Question: I've written an array controller with pagination function.
When I switch to another pages for the first time, there's no problem.
But if I reviist the page I visited before, and observer for an attribute that is used is template is triggered.
(in this case, 'published')
When I remove '{{#unless published}}...{{/unless}}' from template, the observer isn't triggered anymore when I revisit the page where I've already visited.
I don't think I've done weird thing on my controllers....
(When pagination button is clicked, it simply changes controllers's 'page')
(I've written observer for 'title' in model class to test whether this issue is limited to 'published' property, and observer for 'title' also behaves like observer for 'published'. So this issue doesn't seem to limited to 'published' property )
I'm using
Ember : 1.7.1+pre.f095a455
Ember Data : 1.0.0-beta.9
Handlebars : 1.3.0
jQuery : 1.11.1
and I tried beta and canary version of ember, but this issue remains same.

Here is my Route
'''
MuteAdmin.IndexRoute = Ember.Route.extend({
model: function(params, transition, queryParams) {
var search = params.search || '';
var page = params.page || 1;
return this.store.find(this.get('articleModelClassName'), {
search: search,
page: page
});
},
setupController: function(controller, model) {
controller.set('model', model);
var will_paginate_meta = model.get("meta.will_paginate");
controller.set('totalPages', will_paginate_meta.total_pages);
controller.set('previousPage', will_paginate_meta.previous_page);
controller.set('nextPage', will_paginate_meta.next_page);
}
});
'''
and here is my controller
'''
MuteAdmin.IndexController = Ember.ArrayController.extend(MuteAdmin.Modelable, {
queryParams: ['page', 'search'],
page: 1,
totalPages: null,
pageChanged: function() {
this.store.find(this.get('articleModelClassName'), {
search: this.get('search'),
page: this.get('page')
}).then(function(model) {
this.set('model', model);
var will_paginate_meta = model.get("meta.will_paginate");
this.set('totalPages', will_paginate_meta.total_pages);
this.set('previousPage', will_paginate_meta.previous_page);
this.set('nextPage', will_paginate_meta.next_page);
}.bind(this));
}.observes('page'),
actions: {
doSearch: function() {
this.store.find(this.get('articleModelClassName'), {
search: this.get('search'),
page: 1
}).then(function(model) {
this.set('model', model);
var will_paginate_meta = model.get("meta.will_paginate");
this.set('totalPages', will_paginate_meta.total_pages);
this.set('previousPage', will_paginate_meta.previous_page);
this.set('nextPage', will_paginate_meta.next_page);
this.set('page', will_paginate_meta.current_page);
}.bind(this));
}
}
});
'''
and here is my template
'''
{{#each controller}}
<tr>
<td>{{link-to title "edit" this}} {{#unless published}}<small class="text-muted">bigonggae</small>{{/unless}}</td>
<td>{{author.name}}</td>
<td>{{category.title}}</td>
<td>sigan jijeong</td>
<td>{{viewCount}}</td>
</tr>
{{/each}}
'''
and here is my model which has observers
'''
MuteAdmin.Article = DS.Model.extend({
title: DS.attr( 'string' ),
body: DS.attr( 'string' ),
category: DS.belongsTo('category'),
author: DS.belongsTo('user'),
viewCount: DS.attr('number'),
published: DS.attr('boolean', { defaultValue: true }),
publishScheduled: DS.attr('boolean', { defaultValue: false }),
publishScheduleTime: DS.attr('date'),
publishedChanged: function() {
if (this.get('published') == true) {
this.set('publishScheduled', false);
}
console.log('published changed! ' + this.toString());
}.observes('published'),
});
'''
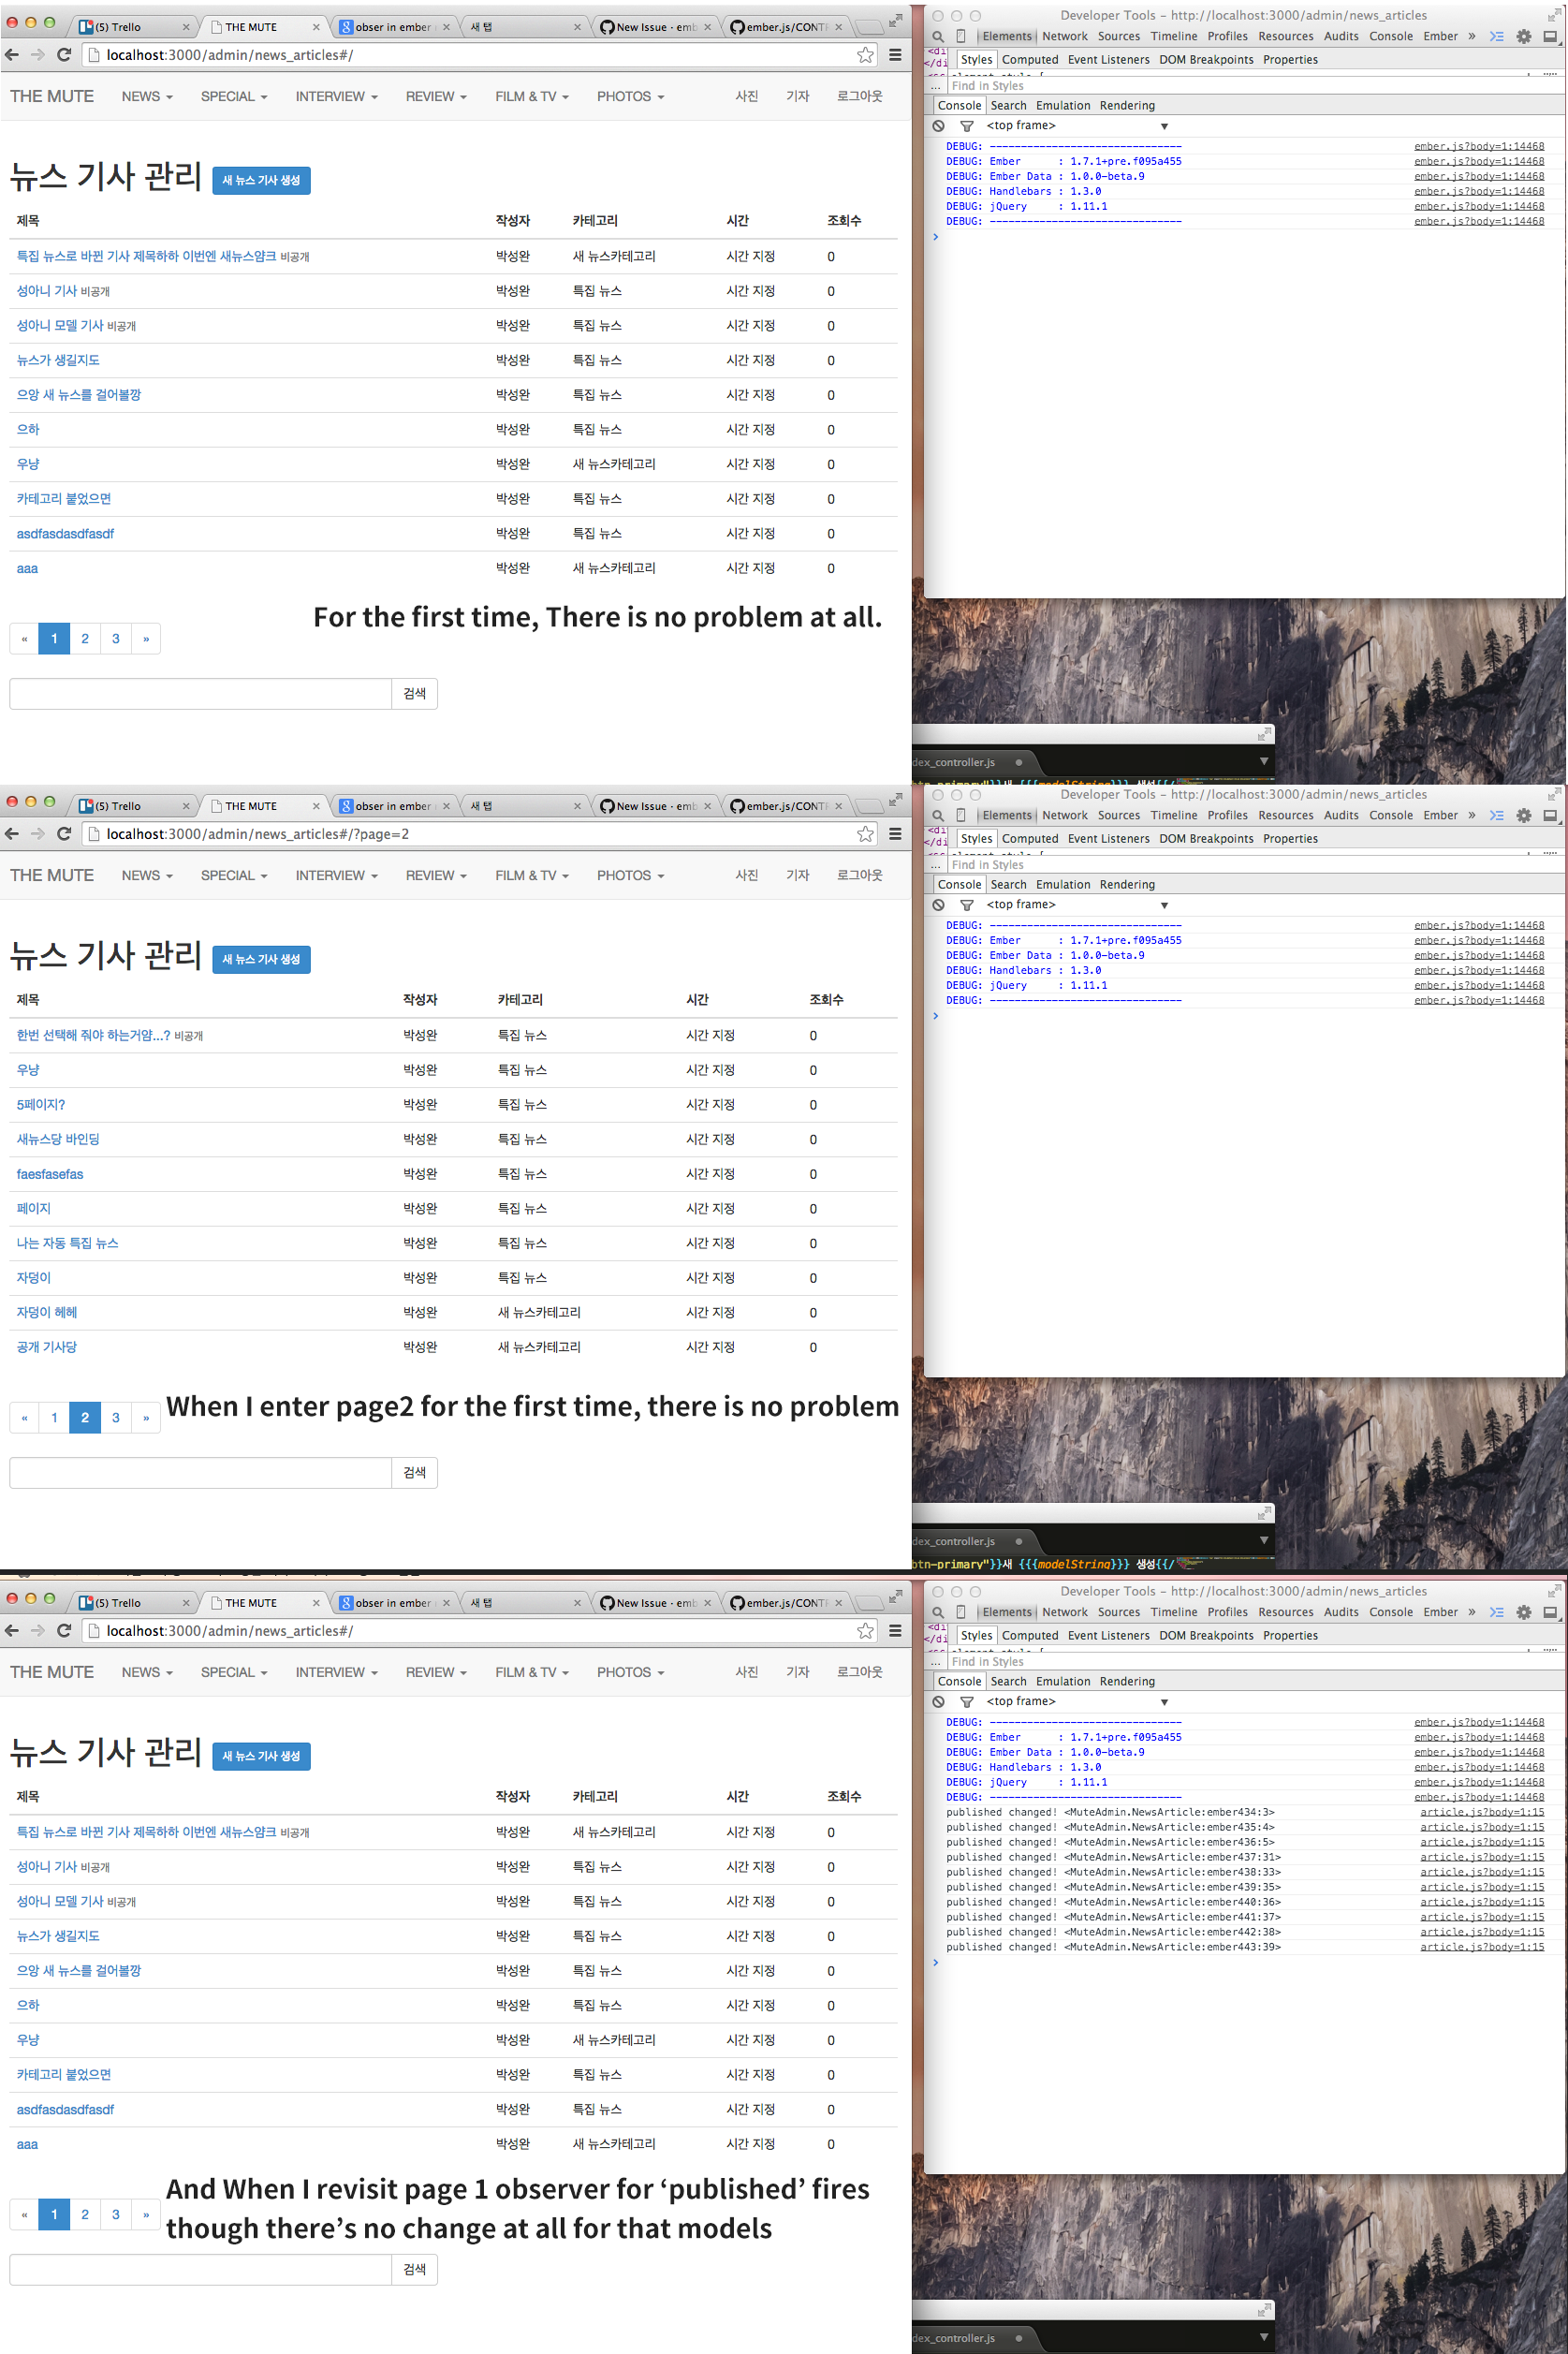
Answer: Never mind, I know what it is. Your making a call to the server for the records that already exist. The results are merging into the pre-existing records in the store causing the model to invalidate and observer to fire.
<URL>